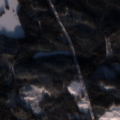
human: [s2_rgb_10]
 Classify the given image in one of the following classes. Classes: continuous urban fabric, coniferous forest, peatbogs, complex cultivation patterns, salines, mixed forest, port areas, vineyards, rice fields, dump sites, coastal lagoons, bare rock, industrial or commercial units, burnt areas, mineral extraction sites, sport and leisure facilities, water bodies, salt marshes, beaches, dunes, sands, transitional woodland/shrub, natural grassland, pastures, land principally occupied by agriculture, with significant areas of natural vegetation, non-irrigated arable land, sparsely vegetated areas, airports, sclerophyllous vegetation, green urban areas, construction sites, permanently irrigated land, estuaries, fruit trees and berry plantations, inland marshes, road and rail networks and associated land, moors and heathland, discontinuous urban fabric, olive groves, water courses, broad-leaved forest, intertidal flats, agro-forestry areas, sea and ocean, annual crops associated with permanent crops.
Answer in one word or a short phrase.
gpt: coniferous forest, mixed forest, water bodies